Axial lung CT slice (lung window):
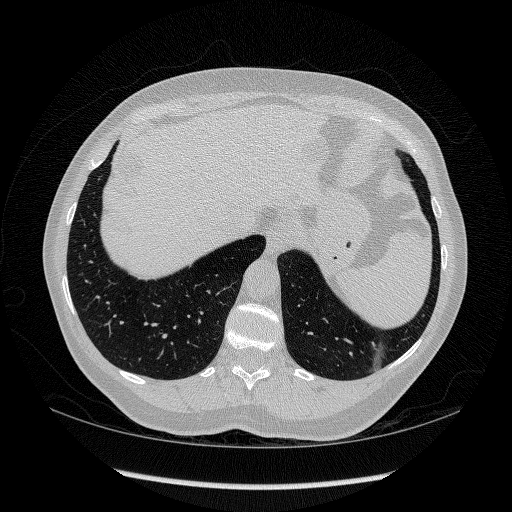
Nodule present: no